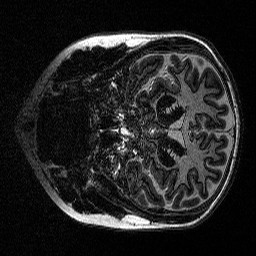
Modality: MP2RAGE
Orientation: coronal
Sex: female
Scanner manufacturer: siemens
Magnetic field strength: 3 T
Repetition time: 5 s
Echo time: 0.00292 s